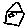
Label: house